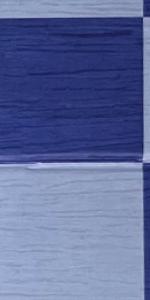
Label: Empty